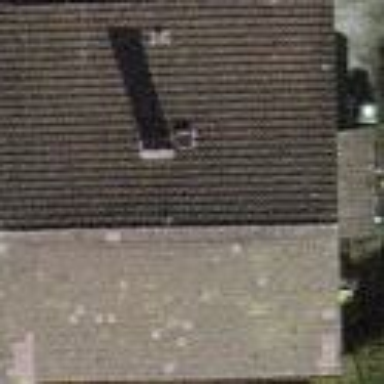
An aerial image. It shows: Detached building with gabled roof.